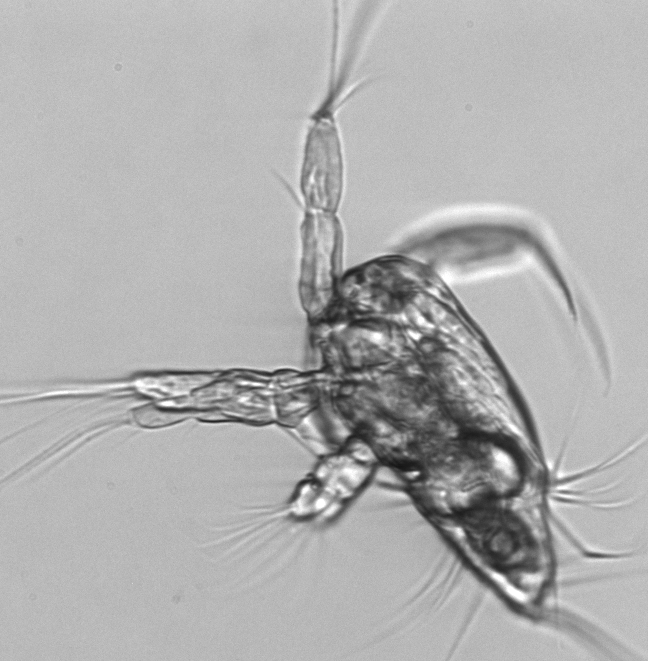
Label: Copepod_nauplii